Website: macys
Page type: delivery-shipping
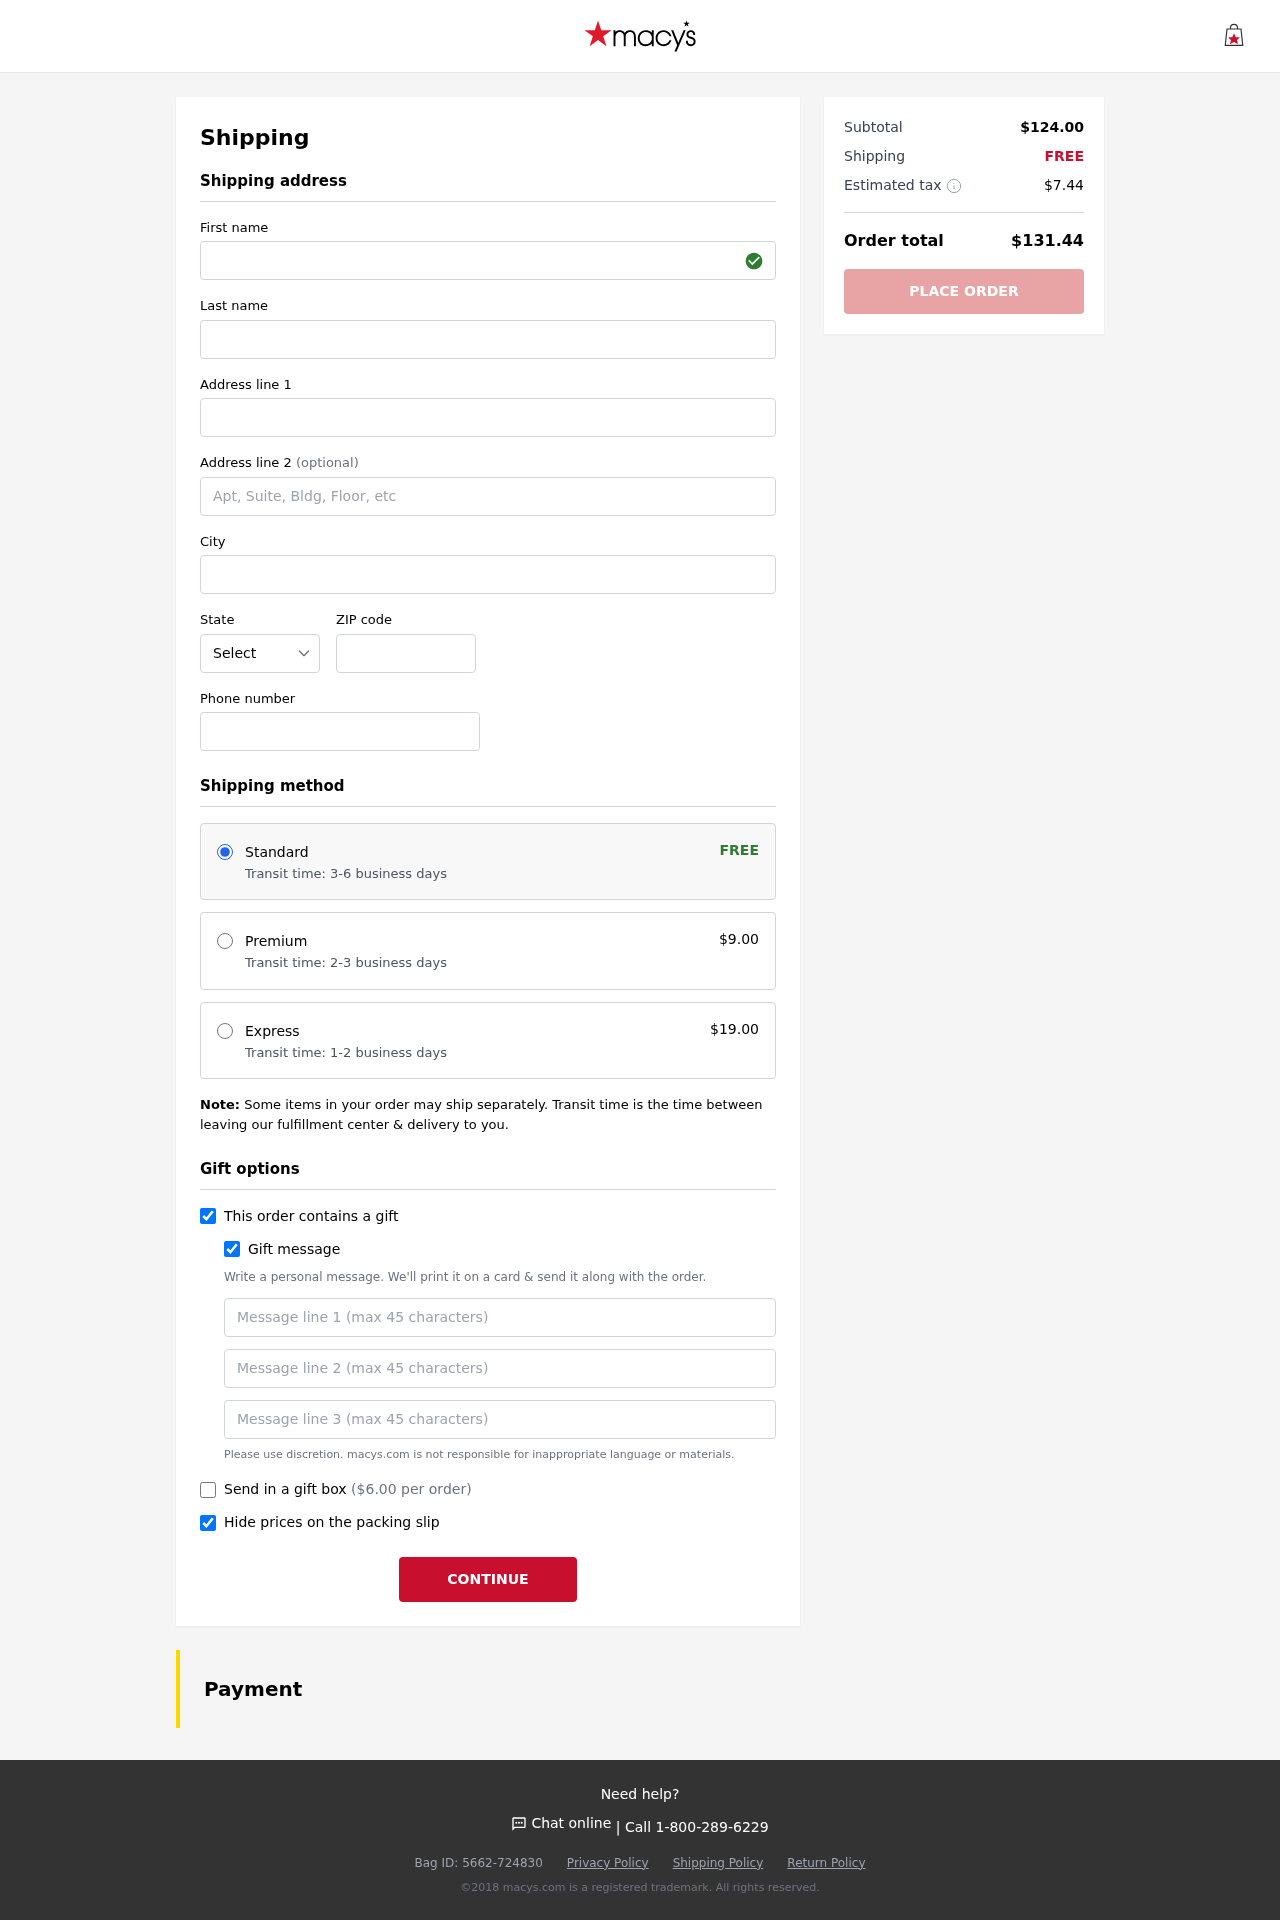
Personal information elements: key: PII_STATE_ABBR
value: RI
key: PII_FIRSTNAME
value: Kristen
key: PII_LASTNAME
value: Hamilton
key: PII_STREET
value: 26340 Heather Island
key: PII_CITY
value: Farleyhaven
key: PII_POSTCODE
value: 52492
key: PII_PHONE
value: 8838430277
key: PII_GIFT_MESSAGE
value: Happy housewarming, Linda! I thought this rug would be the perfect touch to make your new space feel even cozier. Can’t wait to see how it brings everything together!
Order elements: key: ORDER_SHIPPING_STANDARD
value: Transit time: 3-6 business days
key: ORDER_SHIPPING_COST
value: FREE
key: ORDER_SHIPPING_PREMIUM
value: Transit time: 2-3 business days
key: ORDER_SHIPPING_PREMIUM_PRICE
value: $9.00
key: ORDER_SHIPPING_EXPRESS
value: Transit time: 1-2 business days
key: ORDER_SHIPPING_EXPRESS_PRICE
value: $19.00
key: ORDER_GIFT_BOX_PRICE
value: ($6.00 per order)
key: ORDER_SUBTOTAL
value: $124.00
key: ORDER_SHIPPING_COST2
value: FREE
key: ORDER_TAX
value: $7.44
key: ORDER_TOTAL
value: $131.44